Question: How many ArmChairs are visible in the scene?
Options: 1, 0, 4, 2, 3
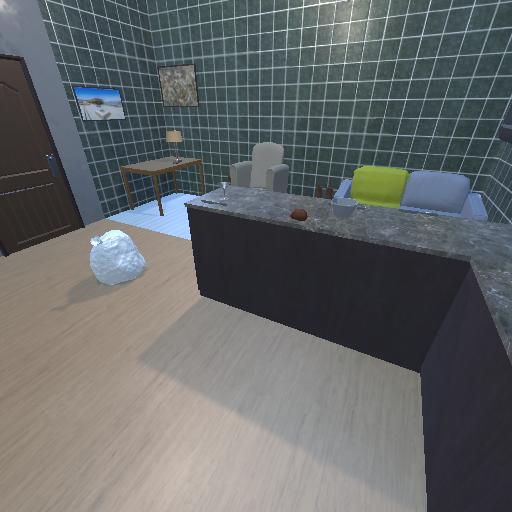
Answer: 1